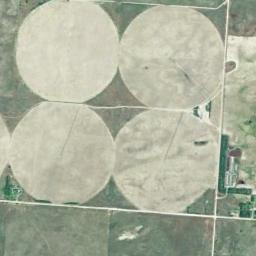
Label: circular_farmland